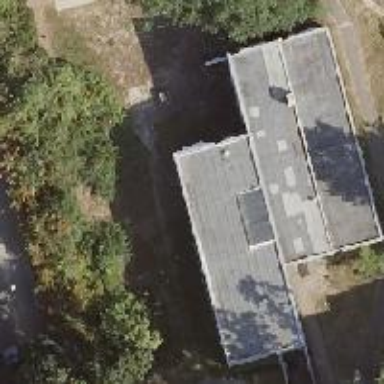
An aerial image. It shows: Dormitory building.